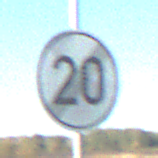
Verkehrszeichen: EndeGeschwindigkeit20
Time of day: MorningAfternoon
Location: Outdoor (Nature)
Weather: Clear
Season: Autumn
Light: Natural